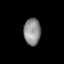
Tissue: lung
Cell type: Endothelial cells
Senescence score: 0.5548
Nuclear area (px): 443
Mean DAPI intensity: 141.436